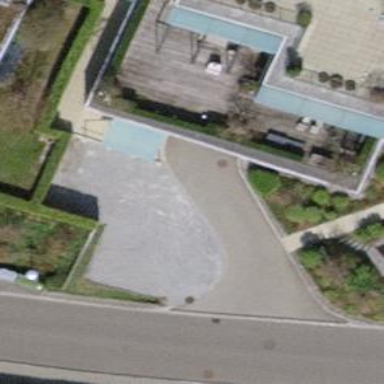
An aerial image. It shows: Parking entrance.